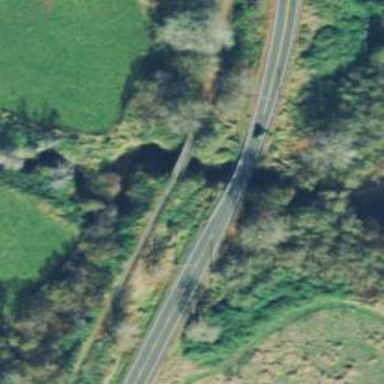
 and the abandoned railway has been converted into rail-trail."